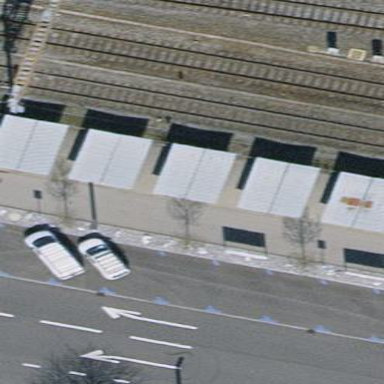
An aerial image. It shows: Asphalt parking lane.